Question: I want to access page.categories.entities.elements->in that how to deal with these id's not getting
Here is the screenshot attached:

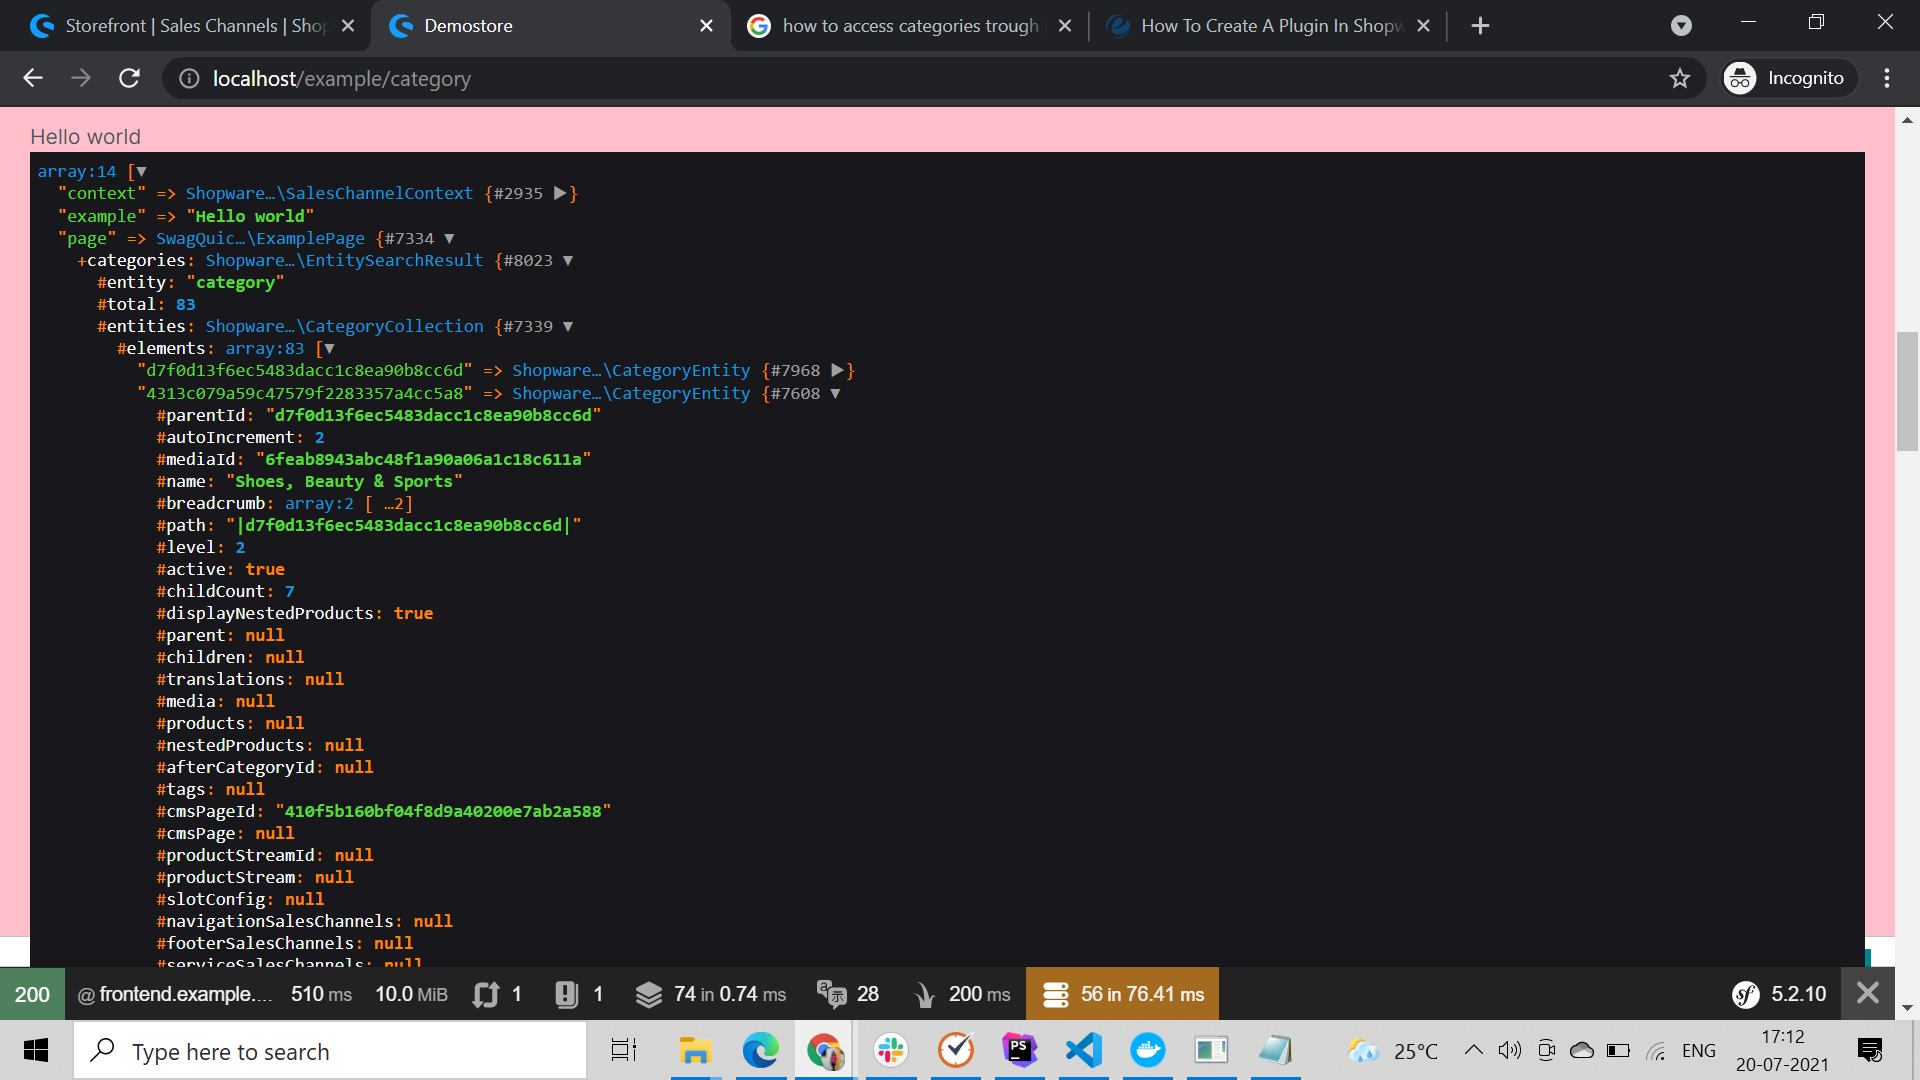
Answer: We can do it like this also:
'''
{% set categories = page.categories %}
{% for category in categories %}
<li>{{ category.translated.name }}</li>
{% endfor %}
'''